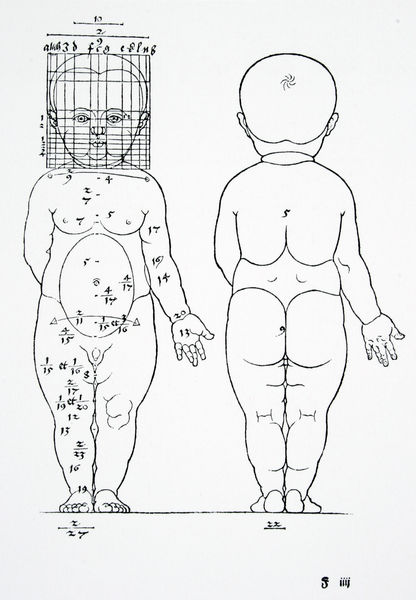
Titel: Die Proportionslehre, I. Buch, Kind in der Vorder- und Rückansicht gestreckt stehend, mit Konstruktion des Kopfes
Künstler: Albrecht Dürer
Standort: viele Standorte
Institution: Seriendruck
Schlagwörter: baum, feder, hand, kopf, körper, mann, nackt, weiß, brust, ellbogen, finger, frisur, haar, mund, nase, rücken, schwarz, skizze, stirn, zeichnung, masse, muster, anatomie, arm, arme, augen, falten, gesicht, mensch, stehen, hals, hände, gitter, boden, figur, haare, stehend, kind, augenbrauen, frontal, ohren, renaissance, schultern, kinder, oval, beine, bein, füße, gesäß, hintern, holzschnitt, rückenansicht, schrift, wangen, ansicht, perspektive, studie, graphik, klein, linien, farblos, figuren, dick, symmetrie, zahlen, ziffern, bauch, junge, ellenbogen, knie, wade, waden, zehen, penis, knabe, linie, rückseite, hinten, pobacken, popo, wirbel, groß, kniee, schwarzweiß, beschriftung, schema, kleinkind, vorderseite, rückansicht, konstruktion, vorderansicht, dürer, nummern, fersen, pfeil, raster, rumpf, proportionen, massstab, traktat, zeichung, vorne, beschriftet, länge, messungen, zonen, berechnung, skala, maß, maßangaben, proportion, einteilung, messung, vermessung, albrecht dürer, pausbacken, größe, verhältnis, lehrbuch, formeln, gliedmaßen, vorn, längen, albrecht, meridiane, proportionsschema, anthropometrie, proportionslehre, schemata, black, fettleibig, körpermaße, bogenzählung, bruchzahlen, buch von menschlicher proporti, numerierung, wasserkopf, po, brechnung, #masse, mathematikformeln, vermessungen des krpers, studien körperbau, #vorne, studie zeichnung